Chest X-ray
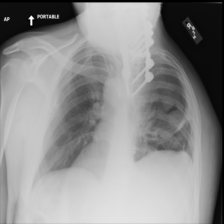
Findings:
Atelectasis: positive
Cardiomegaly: negative
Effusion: negative
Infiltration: positive
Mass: positive
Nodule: negative
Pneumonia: negative
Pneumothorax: negative
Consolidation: negative
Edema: negative
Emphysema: negative
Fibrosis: negative
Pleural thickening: negative
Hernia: negative